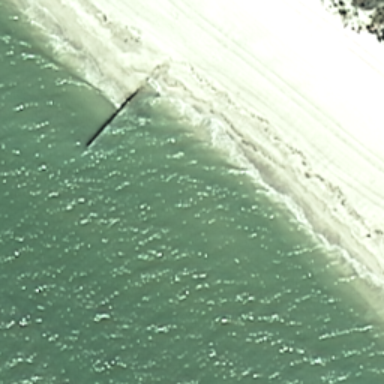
This is a beach with green-blue sea and sands .